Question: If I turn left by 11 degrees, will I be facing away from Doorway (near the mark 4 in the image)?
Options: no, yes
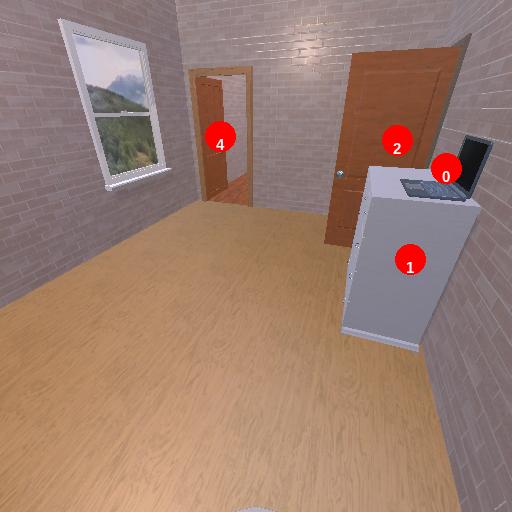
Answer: no